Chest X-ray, PA view. Patient: 40 years old, sex F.
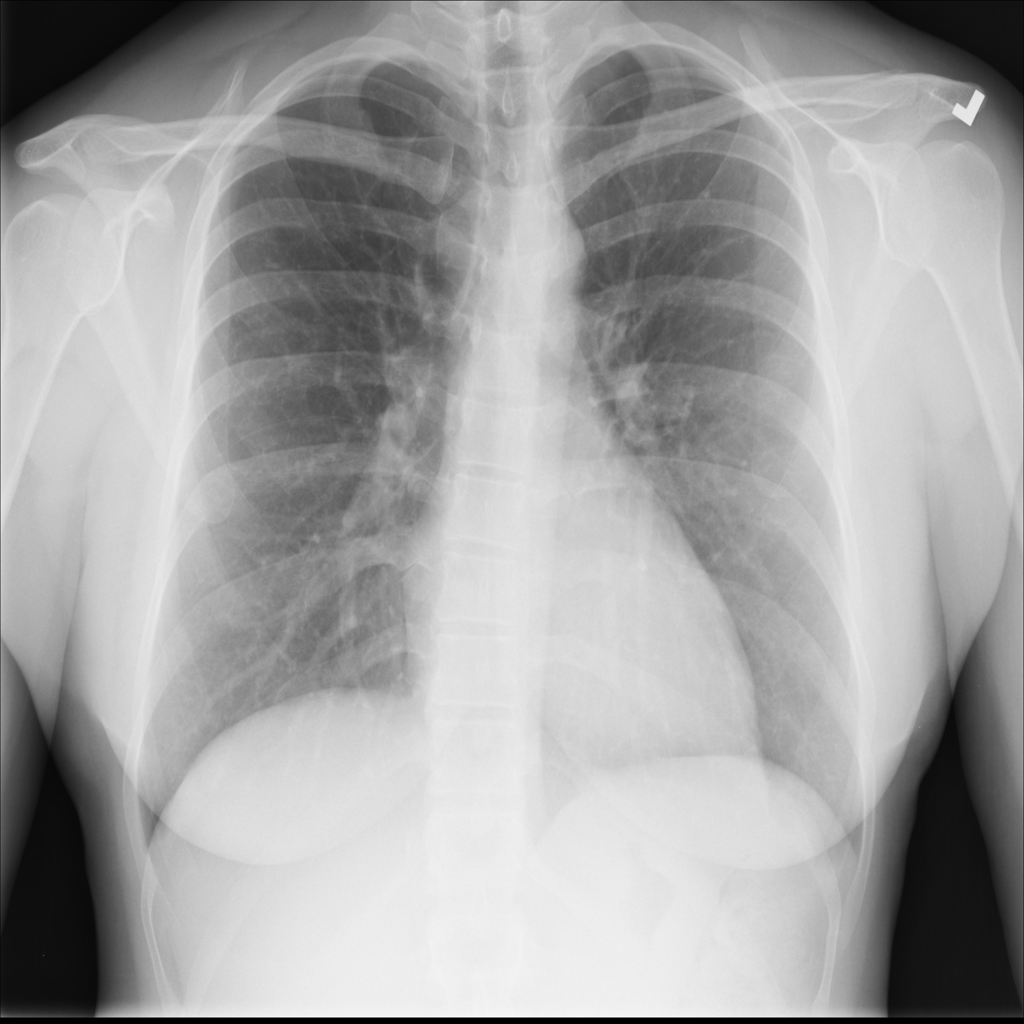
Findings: No Finding